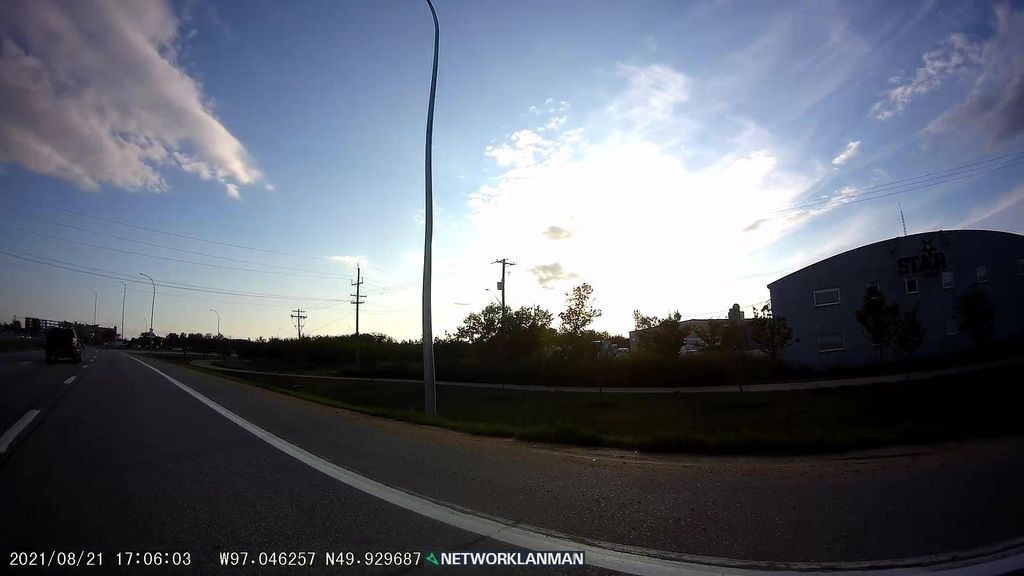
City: winnipeg